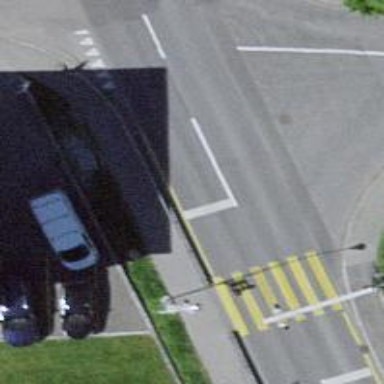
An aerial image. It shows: Road with traffic signals.